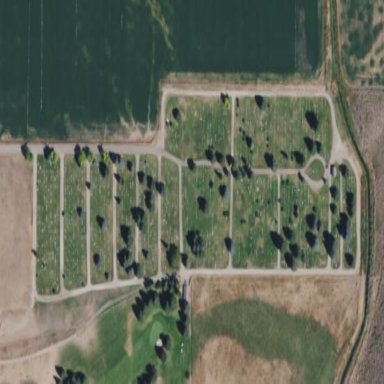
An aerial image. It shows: Cemetery.